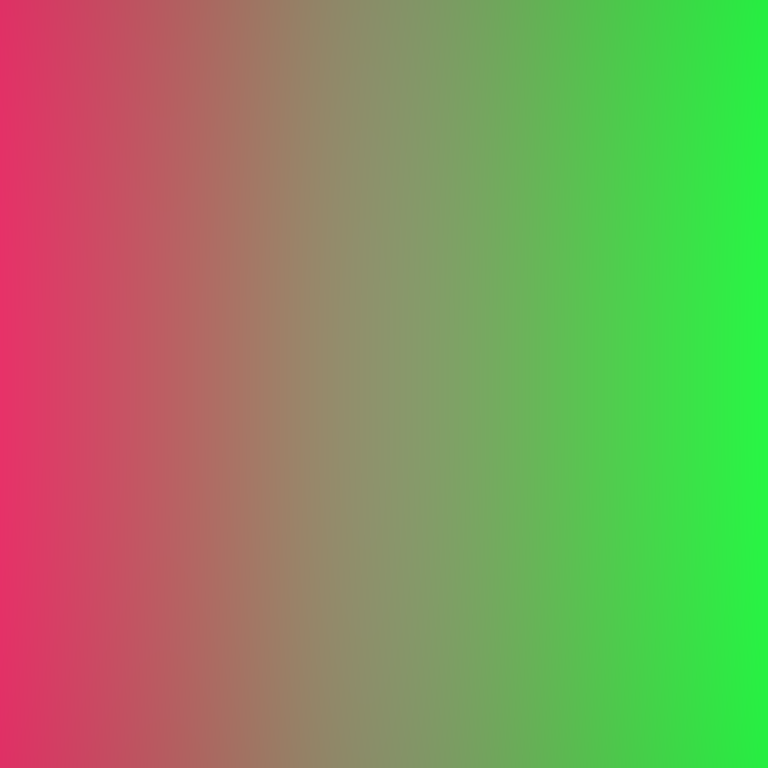
Abstract light effect, smooth gradient from vibrant green to deep red, energetic atmosphere, soft blend, no room, no furniture, no objects.